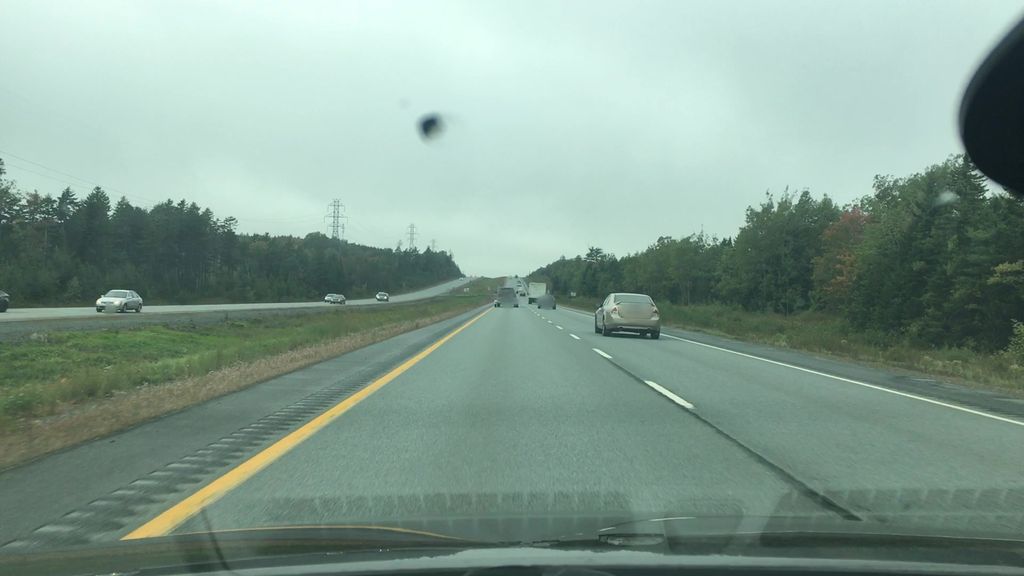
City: halifax